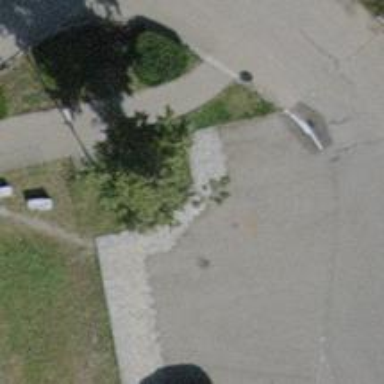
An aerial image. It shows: Brown bench.